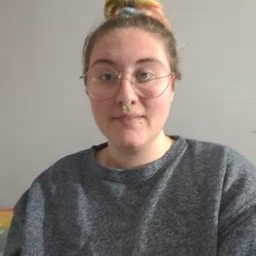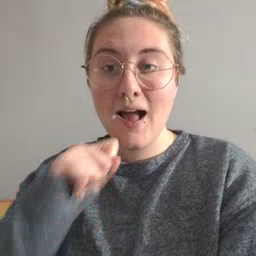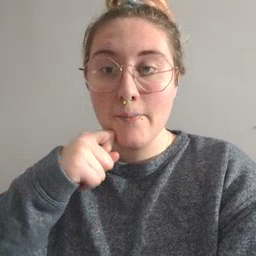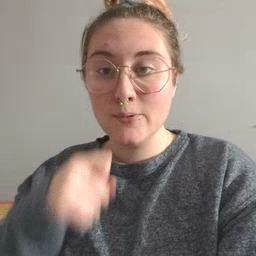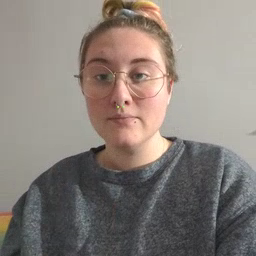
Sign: apple